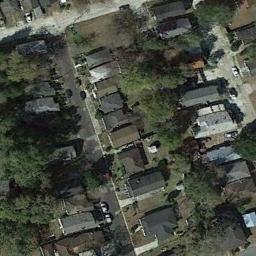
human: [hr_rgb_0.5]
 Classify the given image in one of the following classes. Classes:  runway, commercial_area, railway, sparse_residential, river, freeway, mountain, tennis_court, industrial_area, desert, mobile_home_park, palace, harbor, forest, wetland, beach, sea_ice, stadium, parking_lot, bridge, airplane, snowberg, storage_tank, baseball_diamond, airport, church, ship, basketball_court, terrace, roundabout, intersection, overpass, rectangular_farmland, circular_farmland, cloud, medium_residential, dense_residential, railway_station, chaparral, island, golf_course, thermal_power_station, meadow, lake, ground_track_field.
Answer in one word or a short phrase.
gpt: dense_residential